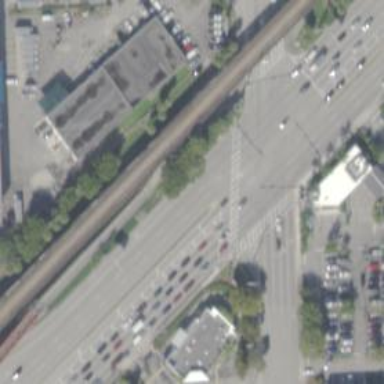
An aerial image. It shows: Uncontrolled crossing on the road.